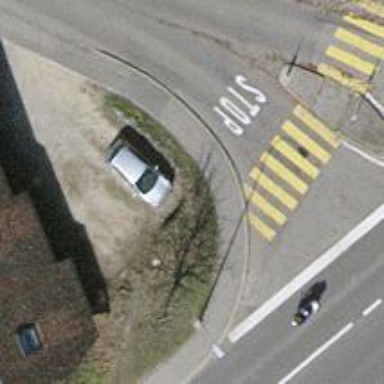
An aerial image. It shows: Raised kerb.